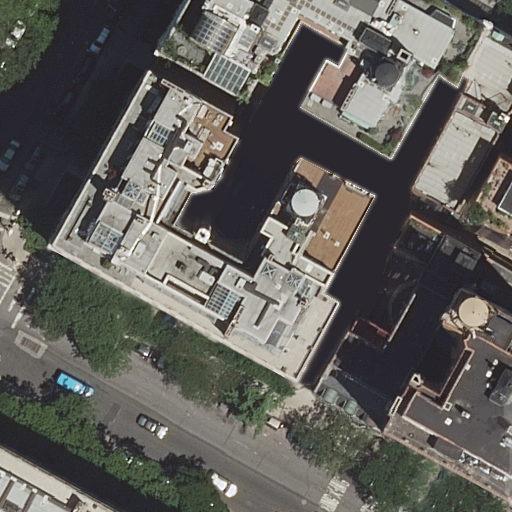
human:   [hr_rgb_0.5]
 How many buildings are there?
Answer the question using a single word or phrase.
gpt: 8

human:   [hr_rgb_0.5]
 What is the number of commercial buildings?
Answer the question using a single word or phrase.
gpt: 0

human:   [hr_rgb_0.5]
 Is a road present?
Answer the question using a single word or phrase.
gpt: yes

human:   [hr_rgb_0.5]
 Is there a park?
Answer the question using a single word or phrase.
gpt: yes

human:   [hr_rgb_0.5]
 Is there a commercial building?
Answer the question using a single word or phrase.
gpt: no

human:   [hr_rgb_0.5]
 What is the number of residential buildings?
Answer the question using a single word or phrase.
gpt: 8

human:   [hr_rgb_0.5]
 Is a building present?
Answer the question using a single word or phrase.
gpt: yes

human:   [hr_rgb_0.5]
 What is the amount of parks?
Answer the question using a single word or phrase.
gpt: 1

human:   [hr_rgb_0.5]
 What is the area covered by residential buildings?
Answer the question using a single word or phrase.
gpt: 4868m2

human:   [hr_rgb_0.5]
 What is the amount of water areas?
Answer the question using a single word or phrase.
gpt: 0

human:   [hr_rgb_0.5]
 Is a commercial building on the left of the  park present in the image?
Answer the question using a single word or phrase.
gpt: no

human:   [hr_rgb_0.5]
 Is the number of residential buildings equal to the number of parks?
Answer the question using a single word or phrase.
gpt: no

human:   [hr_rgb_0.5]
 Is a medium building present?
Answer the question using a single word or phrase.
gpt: yes

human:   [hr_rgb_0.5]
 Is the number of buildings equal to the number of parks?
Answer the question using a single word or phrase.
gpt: no

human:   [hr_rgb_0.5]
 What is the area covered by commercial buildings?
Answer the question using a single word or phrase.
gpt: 0m2

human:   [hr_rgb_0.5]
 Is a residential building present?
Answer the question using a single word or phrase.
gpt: yes

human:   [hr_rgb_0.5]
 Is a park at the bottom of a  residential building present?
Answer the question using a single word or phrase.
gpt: no

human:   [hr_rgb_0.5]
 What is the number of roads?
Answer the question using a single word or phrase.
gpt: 2

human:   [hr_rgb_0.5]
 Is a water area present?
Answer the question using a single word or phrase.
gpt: no

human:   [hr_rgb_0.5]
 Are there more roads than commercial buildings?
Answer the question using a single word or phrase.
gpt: yes

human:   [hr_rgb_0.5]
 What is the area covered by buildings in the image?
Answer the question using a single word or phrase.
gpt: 4868m2

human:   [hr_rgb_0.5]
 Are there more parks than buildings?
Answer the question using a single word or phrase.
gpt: no

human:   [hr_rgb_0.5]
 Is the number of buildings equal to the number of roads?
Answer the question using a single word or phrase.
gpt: no

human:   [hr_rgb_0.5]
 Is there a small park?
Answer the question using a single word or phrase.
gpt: no

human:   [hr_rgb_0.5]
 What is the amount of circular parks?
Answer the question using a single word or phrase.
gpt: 0

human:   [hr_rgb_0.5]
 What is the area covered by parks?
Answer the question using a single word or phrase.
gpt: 10631m2

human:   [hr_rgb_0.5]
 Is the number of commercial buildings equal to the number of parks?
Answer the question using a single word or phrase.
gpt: no

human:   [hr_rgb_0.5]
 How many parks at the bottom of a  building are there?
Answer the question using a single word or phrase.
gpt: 0

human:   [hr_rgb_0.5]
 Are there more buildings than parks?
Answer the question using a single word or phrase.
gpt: yes

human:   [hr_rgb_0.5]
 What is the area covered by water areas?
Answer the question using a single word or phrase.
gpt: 0m2

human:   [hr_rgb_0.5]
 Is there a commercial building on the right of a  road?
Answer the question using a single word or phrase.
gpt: no

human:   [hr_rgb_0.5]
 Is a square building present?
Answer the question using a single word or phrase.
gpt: no

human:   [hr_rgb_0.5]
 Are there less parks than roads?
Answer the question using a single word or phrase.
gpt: yes

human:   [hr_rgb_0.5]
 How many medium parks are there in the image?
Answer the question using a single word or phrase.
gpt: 0

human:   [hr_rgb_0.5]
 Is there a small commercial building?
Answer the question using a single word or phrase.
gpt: no

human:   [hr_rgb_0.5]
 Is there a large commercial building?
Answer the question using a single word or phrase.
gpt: no

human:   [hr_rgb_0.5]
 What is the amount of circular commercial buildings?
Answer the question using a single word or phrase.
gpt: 0

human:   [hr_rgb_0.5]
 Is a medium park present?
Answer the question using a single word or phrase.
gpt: no

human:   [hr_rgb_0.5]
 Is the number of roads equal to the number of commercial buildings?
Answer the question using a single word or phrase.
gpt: no

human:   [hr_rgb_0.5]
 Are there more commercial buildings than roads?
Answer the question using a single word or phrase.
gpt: no

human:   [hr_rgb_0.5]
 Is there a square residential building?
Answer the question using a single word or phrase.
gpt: no

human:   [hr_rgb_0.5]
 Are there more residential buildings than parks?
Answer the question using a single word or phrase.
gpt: yes

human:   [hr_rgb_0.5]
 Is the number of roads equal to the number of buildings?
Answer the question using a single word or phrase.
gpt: no

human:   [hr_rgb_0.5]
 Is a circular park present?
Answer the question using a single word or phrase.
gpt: no

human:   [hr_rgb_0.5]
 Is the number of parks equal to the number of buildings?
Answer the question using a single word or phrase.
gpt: no

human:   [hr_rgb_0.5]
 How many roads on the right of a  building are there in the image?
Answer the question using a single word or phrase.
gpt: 2

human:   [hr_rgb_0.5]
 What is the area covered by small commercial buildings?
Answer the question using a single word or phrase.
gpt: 0m2

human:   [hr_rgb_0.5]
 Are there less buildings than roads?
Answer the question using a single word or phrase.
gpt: no

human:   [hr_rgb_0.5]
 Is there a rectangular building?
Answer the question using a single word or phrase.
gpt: yes

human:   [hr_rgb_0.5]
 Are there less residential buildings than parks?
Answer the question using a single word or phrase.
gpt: no

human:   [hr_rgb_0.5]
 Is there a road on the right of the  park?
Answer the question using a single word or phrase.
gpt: yes

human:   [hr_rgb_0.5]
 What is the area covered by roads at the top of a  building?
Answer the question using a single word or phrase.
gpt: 0m2

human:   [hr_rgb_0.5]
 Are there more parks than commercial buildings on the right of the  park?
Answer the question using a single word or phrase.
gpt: yes

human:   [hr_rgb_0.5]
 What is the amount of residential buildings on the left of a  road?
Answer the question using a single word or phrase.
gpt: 1

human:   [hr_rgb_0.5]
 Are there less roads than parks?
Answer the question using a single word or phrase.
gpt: no

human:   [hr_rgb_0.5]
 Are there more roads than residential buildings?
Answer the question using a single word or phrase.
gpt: no

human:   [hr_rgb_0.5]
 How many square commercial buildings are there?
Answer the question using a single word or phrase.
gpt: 0

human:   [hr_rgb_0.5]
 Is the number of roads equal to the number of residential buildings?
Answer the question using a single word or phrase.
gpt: no

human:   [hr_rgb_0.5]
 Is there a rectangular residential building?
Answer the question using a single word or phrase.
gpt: yes

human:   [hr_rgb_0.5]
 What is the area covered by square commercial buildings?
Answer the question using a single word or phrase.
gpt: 0m2

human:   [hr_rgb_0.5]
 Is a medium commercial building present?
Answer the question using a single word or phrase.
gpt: no

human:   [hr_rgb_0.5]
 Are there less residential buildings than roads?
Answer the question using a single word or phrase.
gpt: no

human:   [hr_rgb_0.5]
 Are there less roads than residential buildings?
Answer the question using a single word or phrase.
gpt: yes

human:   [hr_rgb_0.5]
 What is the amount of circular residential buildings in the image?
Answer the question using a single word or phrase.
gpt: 0